Question: This is how my 'Test' looks like:
'''
@Test
public void testFunctional()
{
final Member member = new Member("email", "memberExternalId", "clientId", "clientSecret");
final Category foodCategory = new Category("Groceries", "Food");
final Category utilityCategory = new Category("Internet", "utility");
final List<Transaction> transactions = new ArrayList<>();
{
transactions.add(new Transaction("food1", new BigDecimal("10.00"), true, LocalDateTime.now(), member, foodCategory));
transactions.add(new Transaction("food2", new BigDecimal("20.00"), true, LocalDateTime.now(), member, foodCategory));
}
{
transactions.add(new Transaction("utility1", new BigDecimal("100.00"), true, LocalDateTime.now(), member, utilityCategory));
transactions.add(new Transaction("utility2", new BigDecimal("200.00"), true, LocalDateTime.now(), member, utilityCategory));
}
final Map<String, List<BigDecimal>> groupByCategory = transactions.stream().collect(Collectors.groupingBy(Category::getGroupName));
}
'''
'Category' looks like this:
'''
public class Category
{
@Id
private String id;
@Column(nullable = false)
private String name;
@Column(name = "group_name", nullable = false)
private String groupName;
@Column(name = "created_at")
private LocalDateTime createdAt;
...
}
'''
When I do:
'''
final Map<String, List<BigDecimal>> groupByCategory = transactions.stream().collect(Collectors.groupingBy(Category::getGroupName));
'''
IntelliJ complains with 'Cyclic Inference'
I am trying this 'Java 8' feature for the first time and not sure what's causing this.

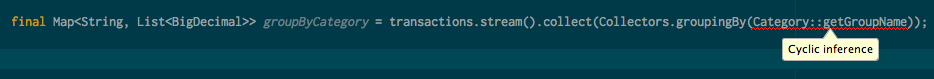
Answer: Your input is a 'List<Transaction>', from which you create a 'Stream<Transaction>'.
When you collect this 'Stream' into a 'Map', you should supply a Collector that would map each 'Transaction' to the key under which is should be grouped.
You want to group the 'Transaction's by the 'GroupName' of the 'Category' of the 'Transaction'. Since 'Category::getGroupName' is not a method of 'Transaction', you can't use a method reference here. Instead, you can use a lambda expression :
'''
final Map<String, List<Transaction>> groupByCategory =
transactions.stream()
.collect(Collectors.groupingBy(t -> t.getCategory().getGroupName()));
'''
Also note that this grouping would produce a 'Map<String, List<Transaction>>', not 'Map<String, List<BigDecimal>>'.